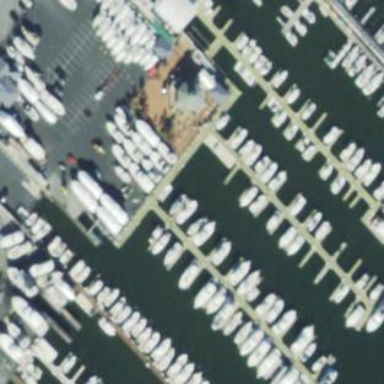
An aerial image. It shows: Marina on leisure land.